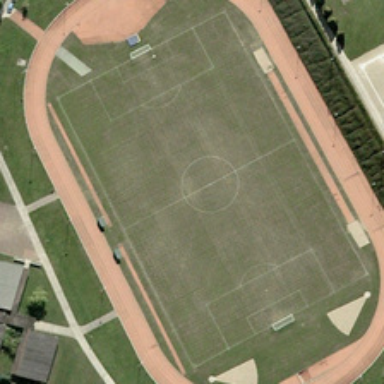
This is a playground .